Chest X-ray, PA view. Patient: 29 years old, sex M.
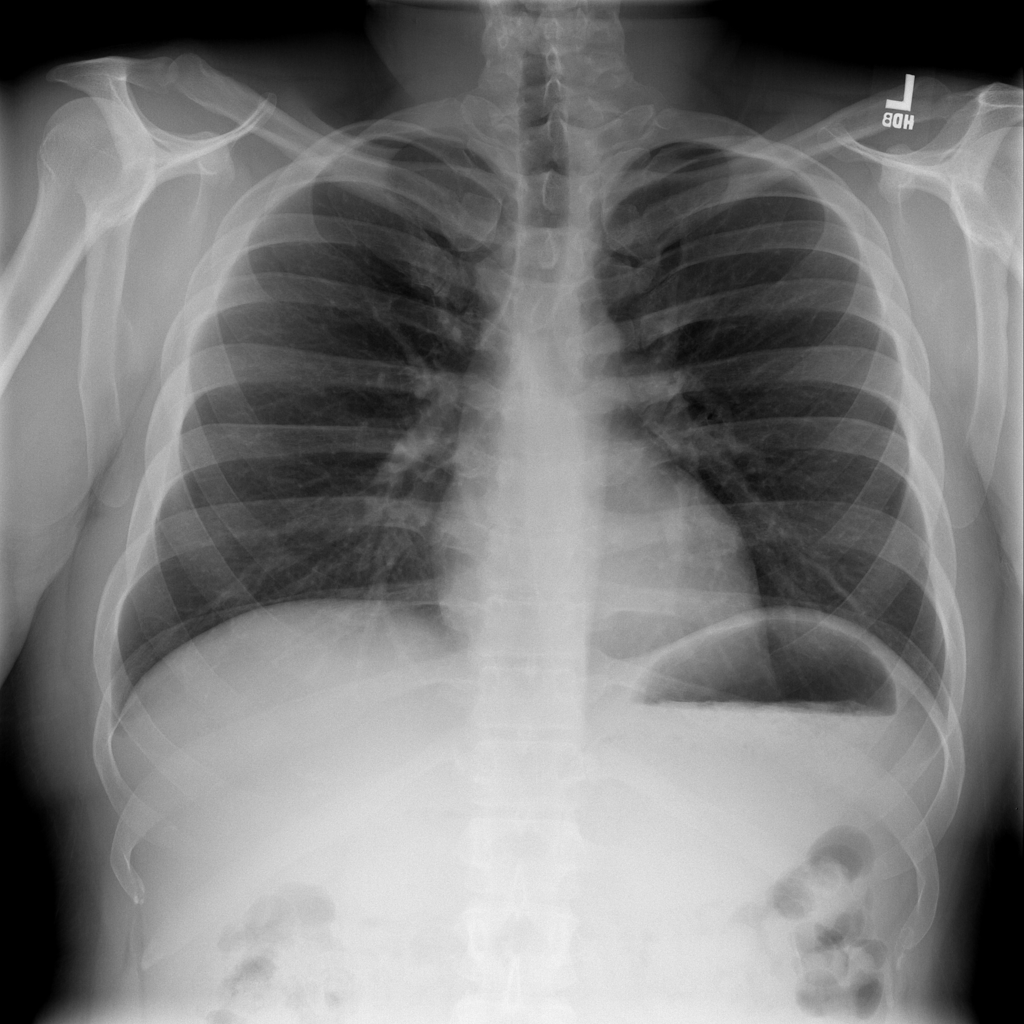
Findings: No Finding